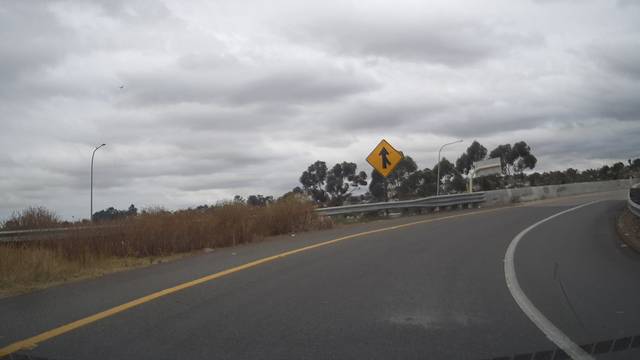
Region: United States
Coordinates: 32.711, -117.119